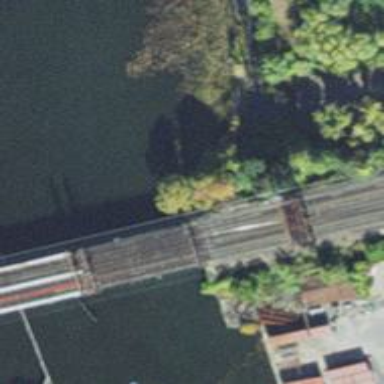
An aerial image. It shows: Bridge with electrified railway tracks featuring contact line.